Field crop: tomato
Growth stage: 2
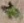
Species: solanum